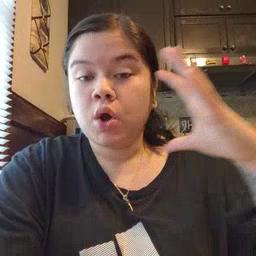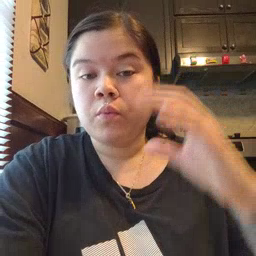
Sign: balloon